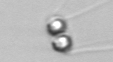
Label: Chaetoceros